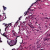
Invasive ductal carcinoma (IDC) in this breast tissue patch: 0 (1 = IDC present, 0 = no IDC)